Field crop: maize
Growth stage: 2
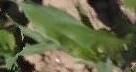
Species: maize